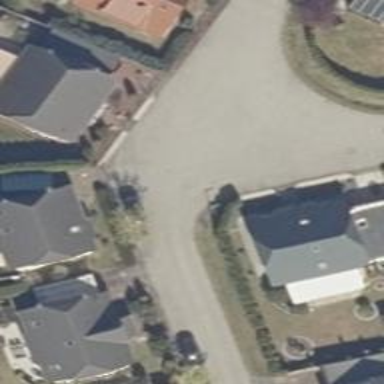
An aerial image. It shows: Living street.